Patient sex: M
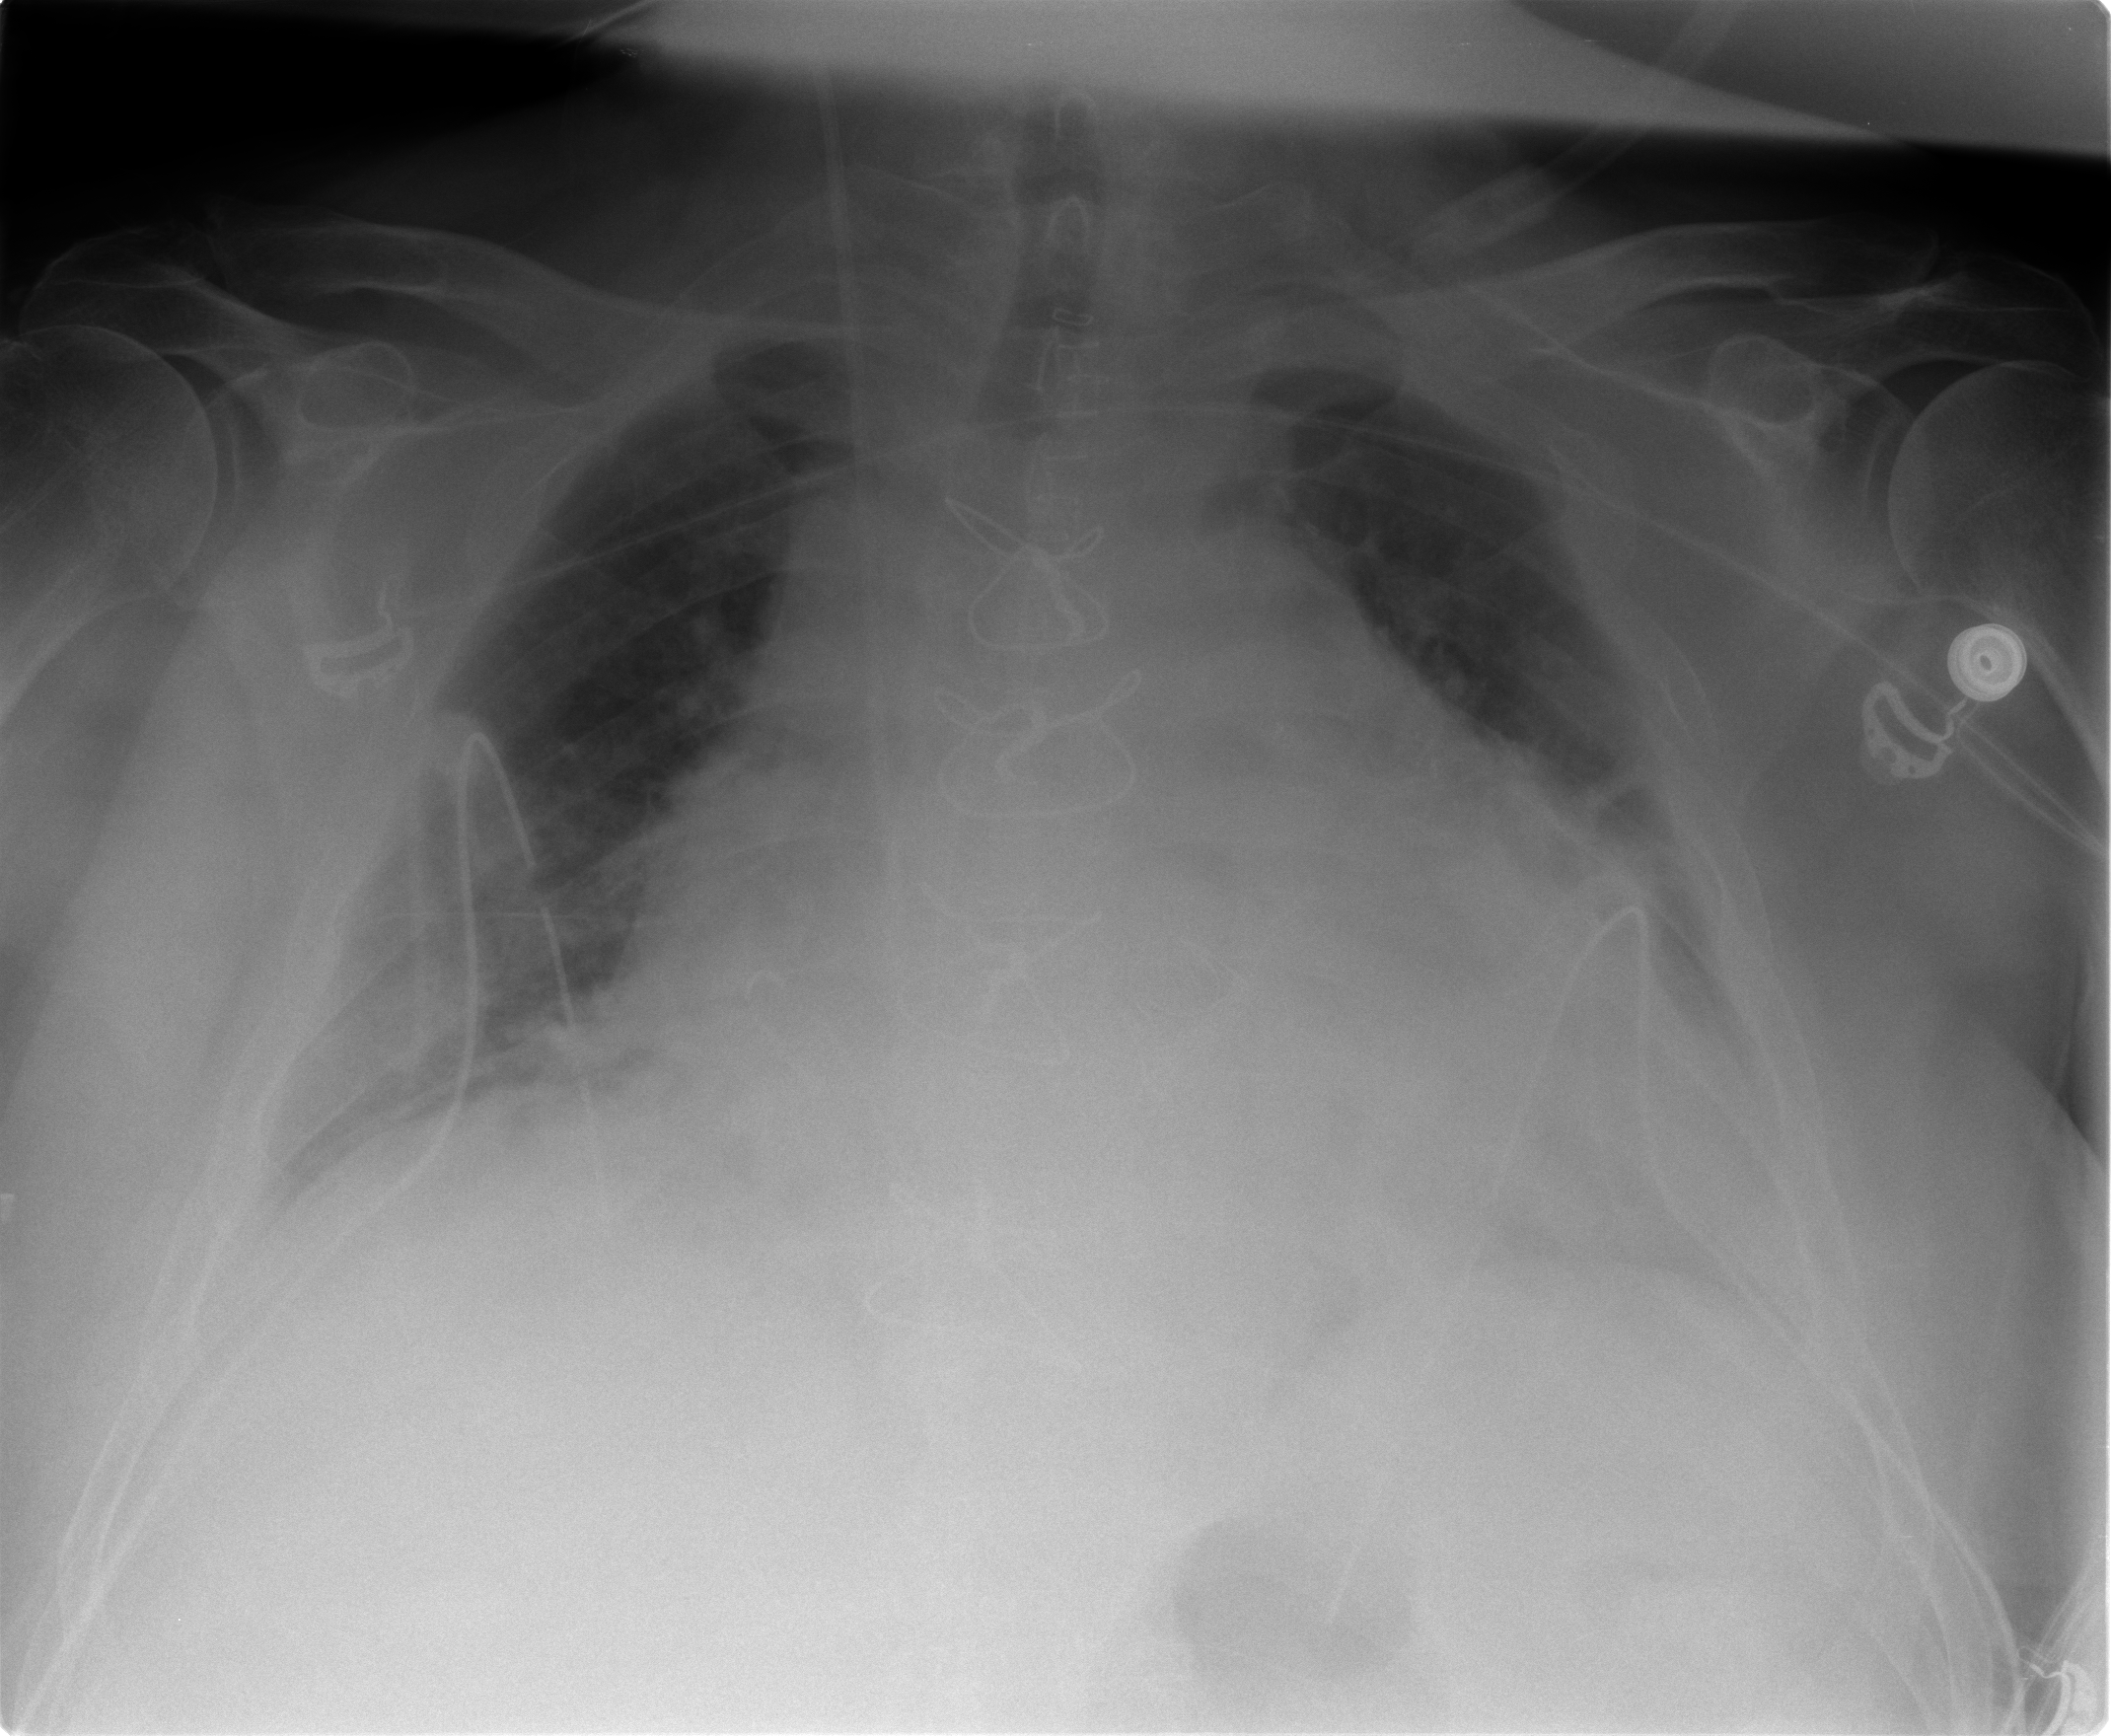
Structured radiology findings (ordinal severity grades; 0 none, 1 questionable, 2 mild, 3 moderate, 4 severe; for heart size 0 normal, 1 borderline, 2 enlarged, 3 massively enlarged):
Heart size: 3
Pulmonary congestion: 2
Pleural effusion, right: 2
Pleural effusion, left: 2
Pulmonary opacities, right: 2
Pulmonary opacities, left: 2
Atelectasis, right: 2
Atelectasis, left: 2